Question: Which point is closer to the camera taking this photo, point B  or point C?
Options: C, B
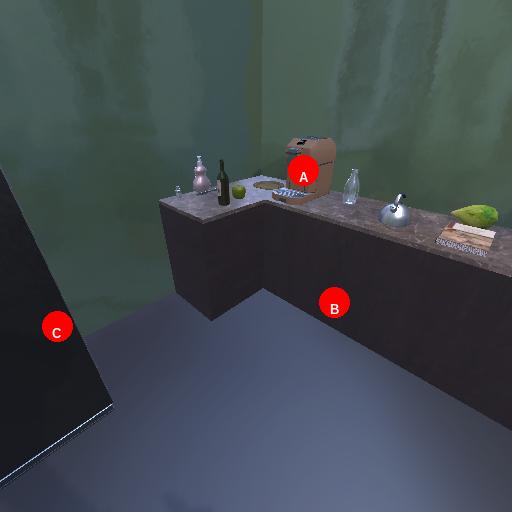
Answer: C